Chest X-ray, PA view. Patient: 27 years old, sex F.
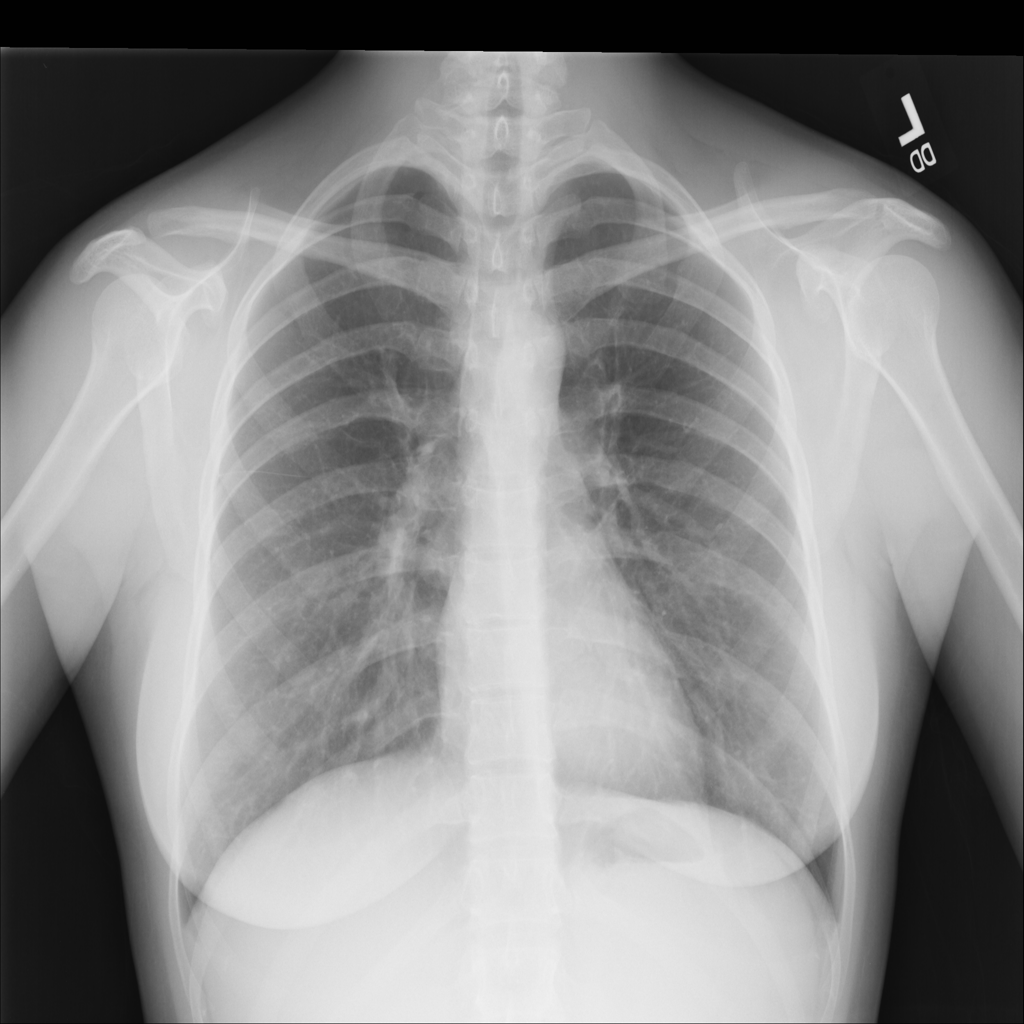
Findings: No Finding